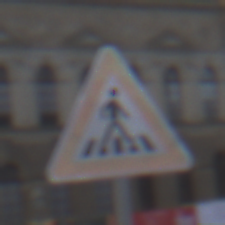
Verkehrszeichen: FussgaengerueberwegLinks
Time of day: MorningAfternoon
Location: Outdoor (Urban)
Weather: PartlyCloudy
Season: NotSpecified
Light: Natural